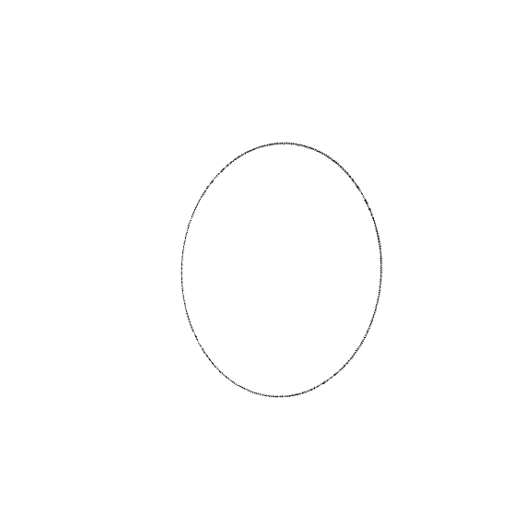
Crossing number: 0